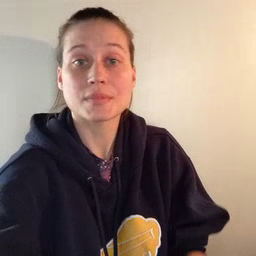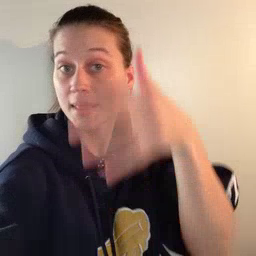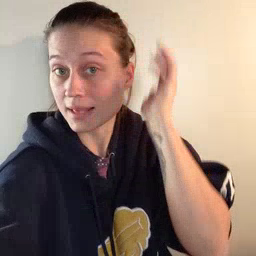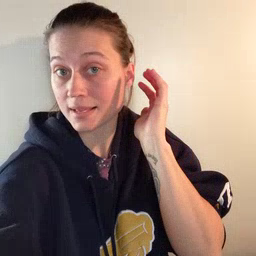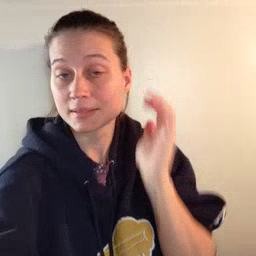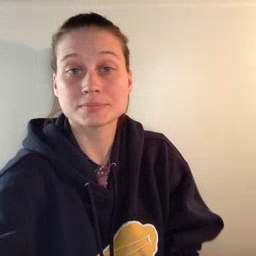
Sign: lion